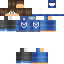
A male human skin with medium skin, wearing brown long hair dressed in a blue tshirt and black pants, featuring a closed mouth.